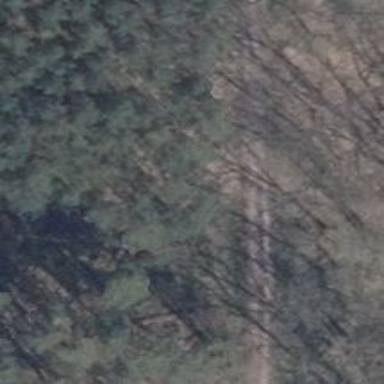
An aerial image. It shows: Track road with grade3 tracktype.